Question: I am trying to calculate the time difference of two given times slots but the answers does not seem to be correct what am I doing wrong?
My code:

For some reason the value given 'amFinish' is changed from 16:30 to 16:18:00 I have no idea why!
And What if I have a text box and the user enters 16.30 how would I take that value and compute it as 16hrs and 30mins
The answer should be 05.30 but instead I get 05.18. Any sugestions?
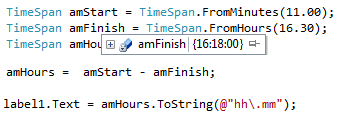
Answer: 30% of an hour is 18 minutes.
16.30 hours is 16 hours and 30/100 parts of an hour.
16 hours and a half would be 16.50.